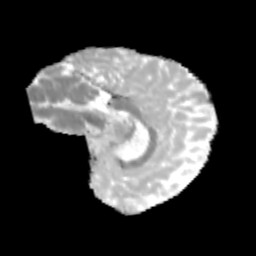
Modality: MD
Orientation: sagittal
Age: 11
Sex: male
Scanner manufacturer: siemens
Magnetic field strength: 3 T
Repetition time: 3.8 s
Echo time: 0.07 s